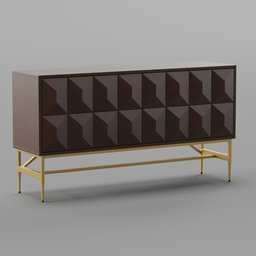
Label: furniture